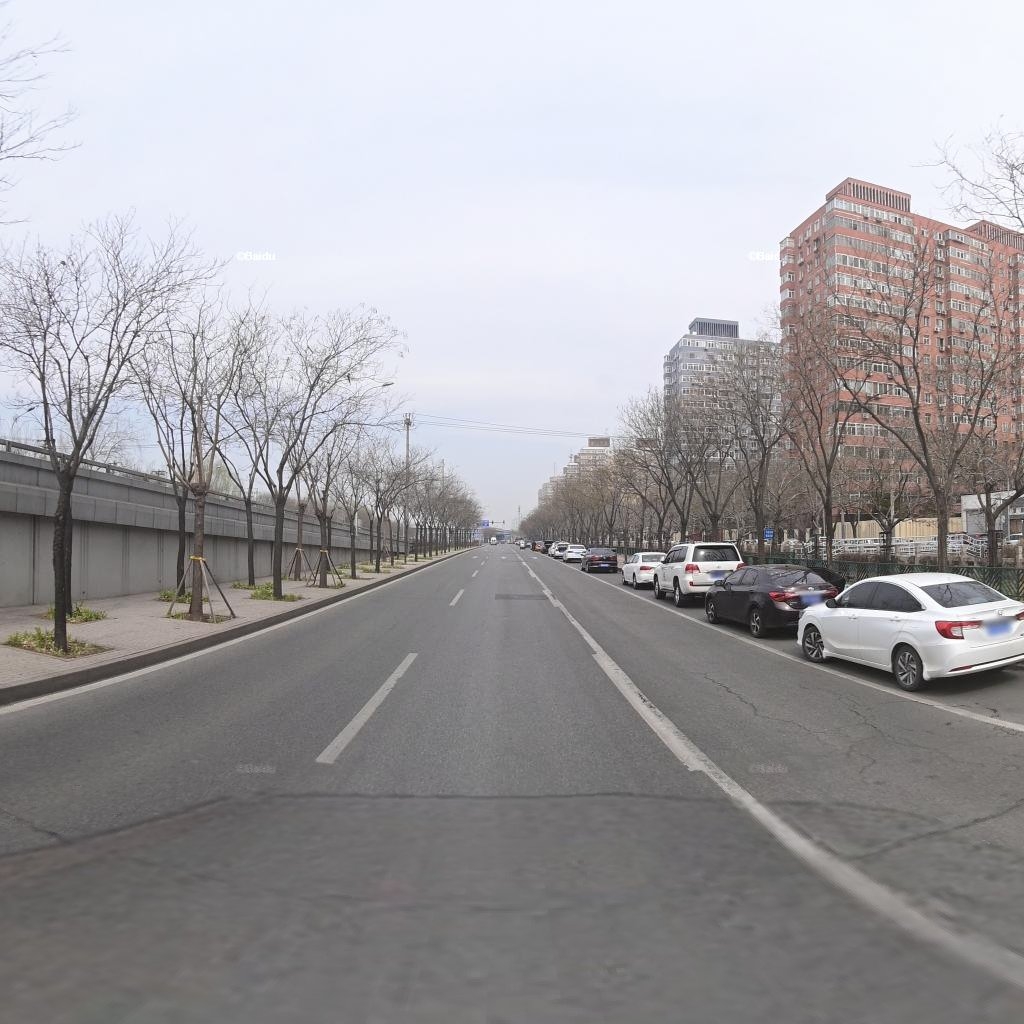
Region: Haidian
Road damage annotations: alligator crack, transverse crack, transverse crack